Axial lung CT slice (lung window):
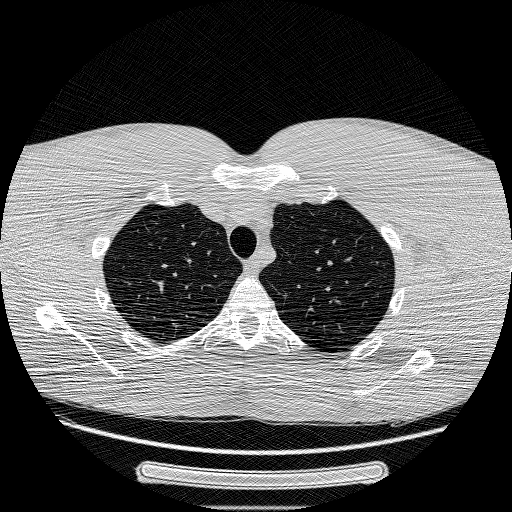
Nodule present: no